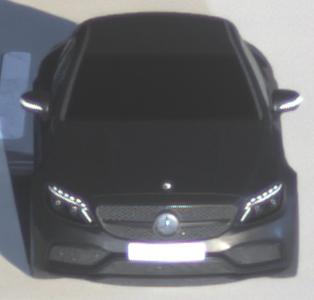
Make: Mercedes-Benz
Model: C 43 AMG
Detailed model: C-Class (205) AMG Limousine
Model produced from: 2016/10
Model produced until: 2018/04
Doors: 4
Color: black
Road condition: dry road
Daytime: night
Contrast: high contrast